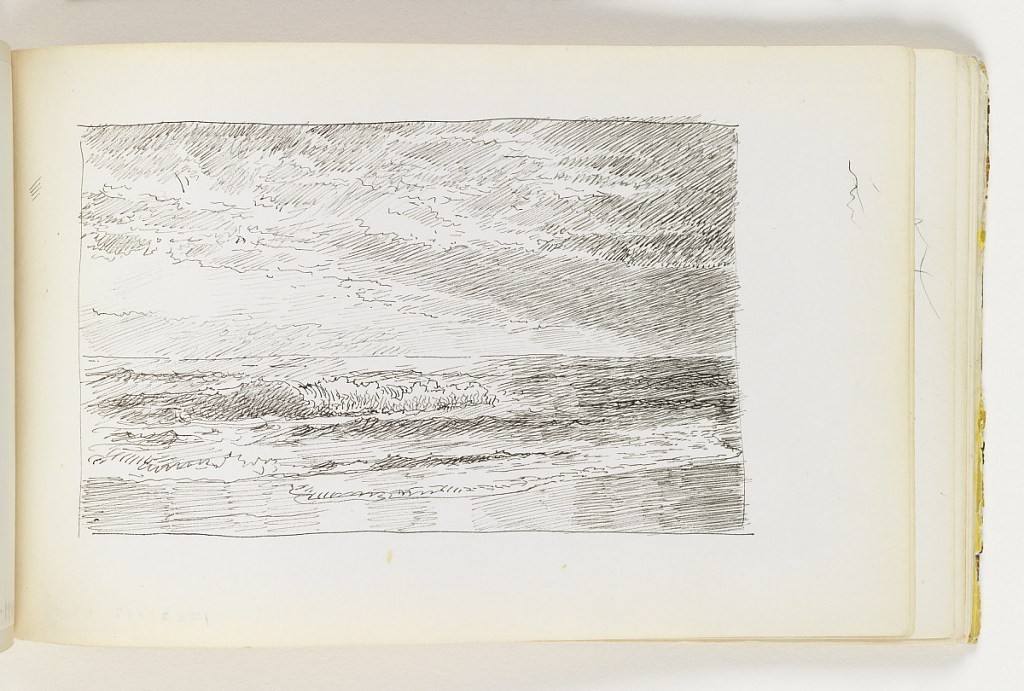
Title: Seascape with Breaking Waves and Light-Filled Sky
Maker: William Trost Richards, American, 1833–1905
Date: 1890–1900
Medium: Pen and black ink on off-white wove paper
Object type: Sketchbook folio
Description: Beach in foreground with breaking waves. Light sky with sun coming through clouds at left.